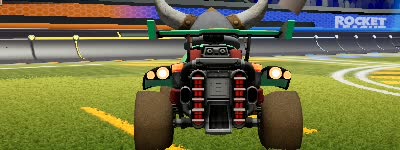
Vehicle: octane